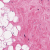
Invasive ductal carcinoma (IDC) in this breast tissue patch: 0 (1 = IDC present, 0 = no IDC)